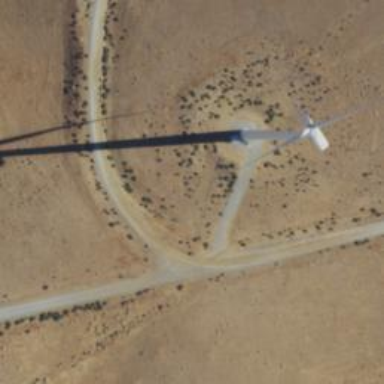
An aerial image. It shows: Wind turbine generator that utilizes wind as its source for generating electricity. It is of the horizontal axis type.